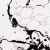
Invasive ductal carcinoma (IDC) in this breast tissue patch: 0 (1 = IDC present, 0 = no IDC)